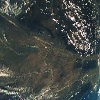
Label: land